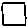
Label: square